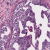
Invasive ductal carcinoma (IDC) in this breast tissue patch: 0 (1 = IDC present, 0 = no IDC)